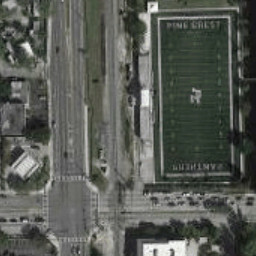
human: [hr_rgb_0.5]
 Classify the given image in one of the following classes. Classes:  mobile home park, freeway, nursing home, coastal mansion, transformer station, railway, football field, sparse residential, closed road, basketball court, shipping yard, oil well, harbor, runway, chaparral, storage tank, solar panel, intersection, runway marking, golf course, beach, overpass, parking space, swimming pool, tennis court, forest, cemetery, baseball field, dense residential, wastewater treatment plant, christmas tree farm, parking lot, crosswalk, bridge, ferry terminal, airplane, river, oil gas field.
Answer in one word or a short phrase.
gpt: football field